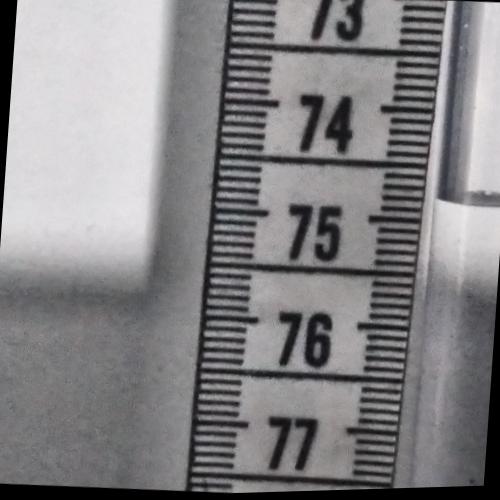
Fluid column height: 74.8 cm